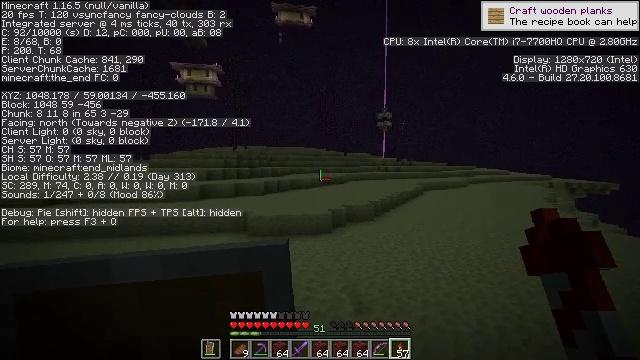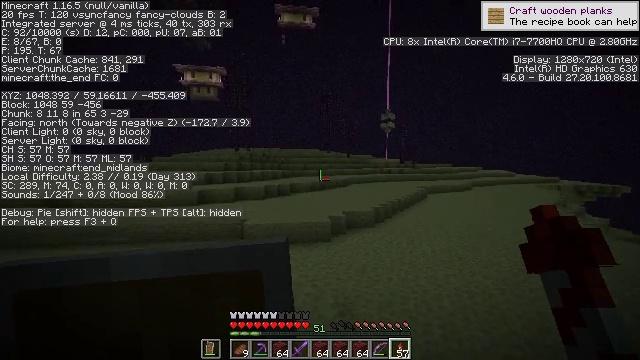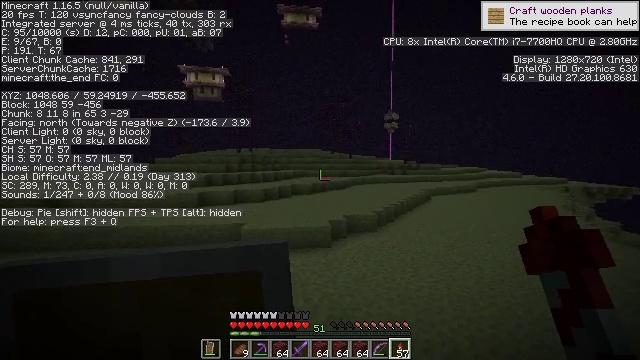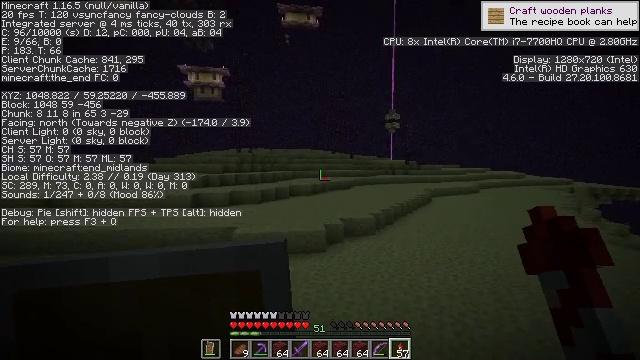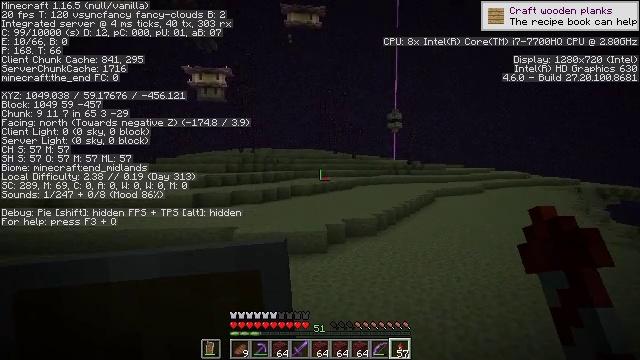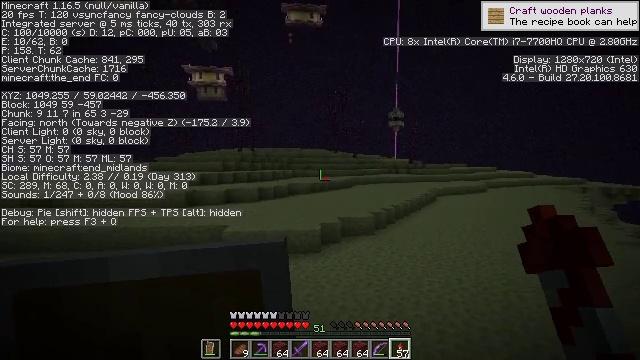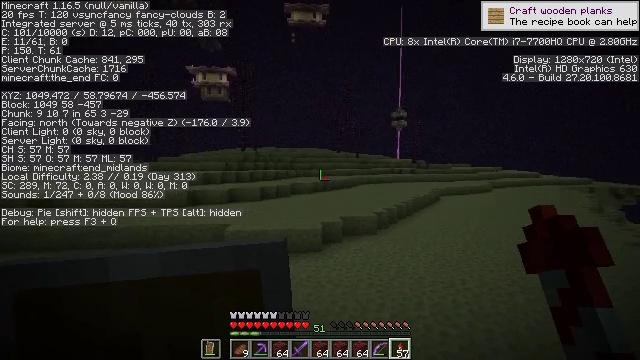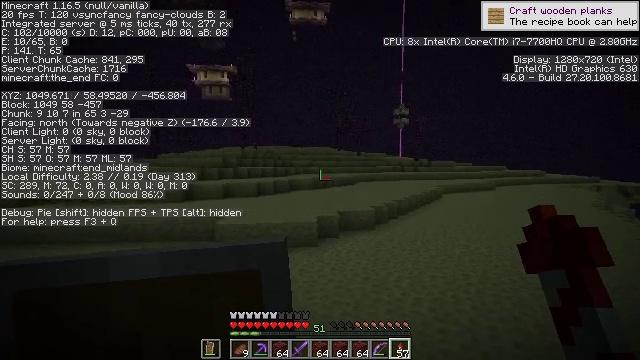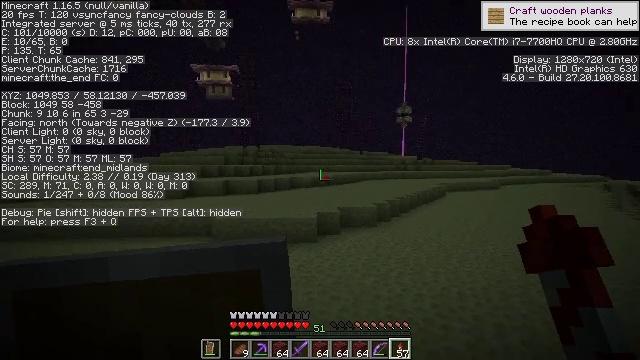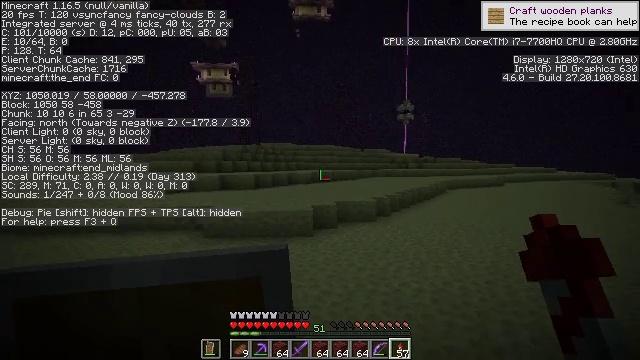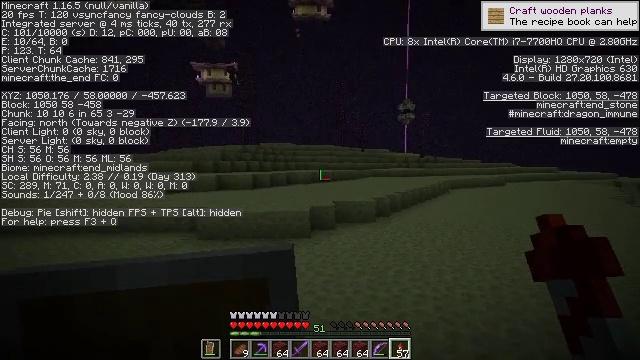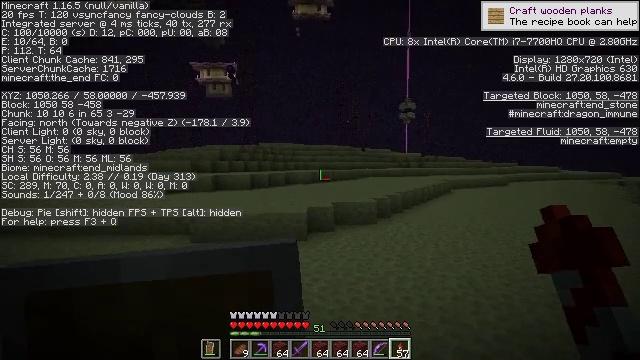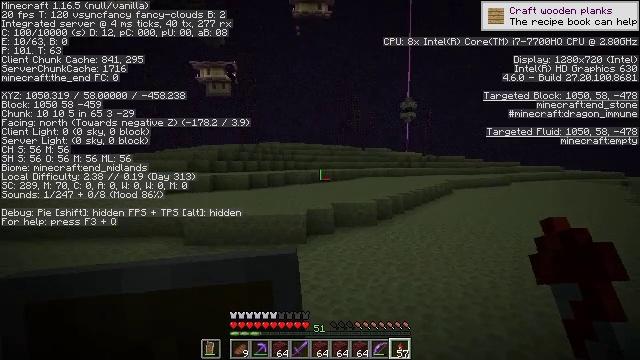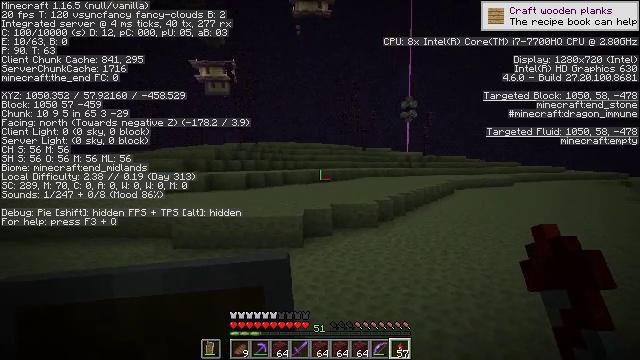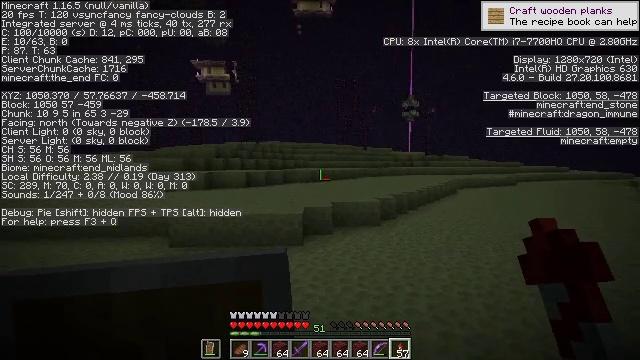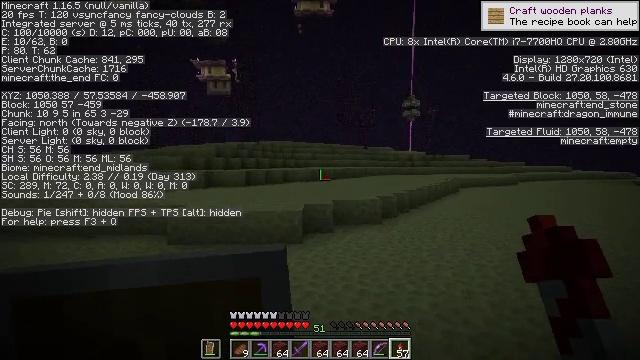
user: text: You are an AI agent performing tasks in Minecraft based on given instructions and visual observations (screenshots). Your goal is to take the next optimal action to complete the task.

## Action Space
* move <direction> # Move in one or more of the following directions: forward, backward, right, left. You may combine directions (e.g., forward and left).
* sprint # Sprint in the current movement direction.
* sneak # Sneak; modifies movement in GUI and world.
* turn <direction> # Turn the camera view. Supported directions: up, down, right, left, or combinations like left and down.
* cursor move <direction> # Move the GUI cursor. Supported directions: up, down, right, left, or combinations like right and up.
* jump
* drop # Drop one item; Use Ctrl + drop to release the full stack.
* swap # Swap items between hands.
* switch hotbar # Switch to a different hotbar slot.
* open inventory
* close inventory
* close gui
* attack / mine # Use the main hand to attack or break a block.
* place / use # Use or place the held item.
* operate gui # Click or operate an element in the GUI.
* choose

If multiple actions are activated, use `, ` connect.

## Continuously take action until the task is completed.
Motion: motion action
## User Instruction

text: Retrieve end stone bricks from the end.
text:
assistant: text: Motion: move forward and move right, jump
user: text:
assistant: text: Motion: move forward and move right, jump
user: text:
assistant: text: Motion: move forward and move right, jump
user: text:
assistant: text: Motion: move forward and move right, jump
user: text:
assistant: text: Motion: move forward and move right, jump
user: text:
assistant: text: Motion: move forward and move right, jump
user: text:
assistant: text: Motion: move forward, jump
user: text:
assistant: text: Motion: move forward
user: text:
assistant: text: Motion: move forward
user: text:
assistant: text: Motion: move forward
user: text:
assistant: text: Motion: move forward
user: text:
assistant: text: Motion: move forward
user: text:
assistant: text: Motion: move forward
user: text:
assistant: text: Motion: move forward
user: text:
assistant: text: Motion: move forward
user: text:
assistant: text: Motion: move forward
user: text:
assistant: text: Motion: move forward
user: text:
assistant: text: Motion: move forward
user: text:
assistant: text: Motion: move forward
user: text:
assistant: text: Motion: move forward
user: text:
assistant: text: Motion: move forward
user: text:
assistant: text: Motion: move forward
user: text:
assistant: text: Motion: move forward
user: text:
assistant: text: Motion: move forward
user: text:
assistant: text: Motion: move forward
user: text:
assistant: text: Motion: move forward
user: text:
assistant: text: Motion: move forward
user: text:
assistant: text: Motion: move forward
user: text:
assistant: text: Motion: move forward
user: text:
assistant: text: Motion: move forward